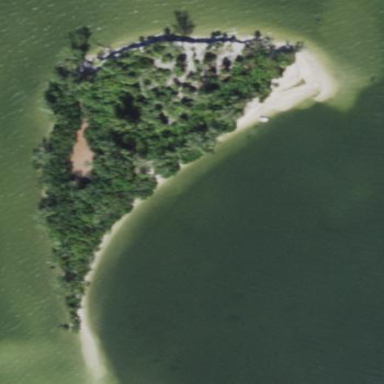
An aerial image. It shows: Islet.